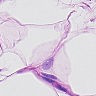
Metastatic tissue present: no